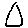
Label: triangle